Field crop: maize
Growth stage: 1
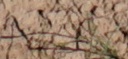
Species: lolium